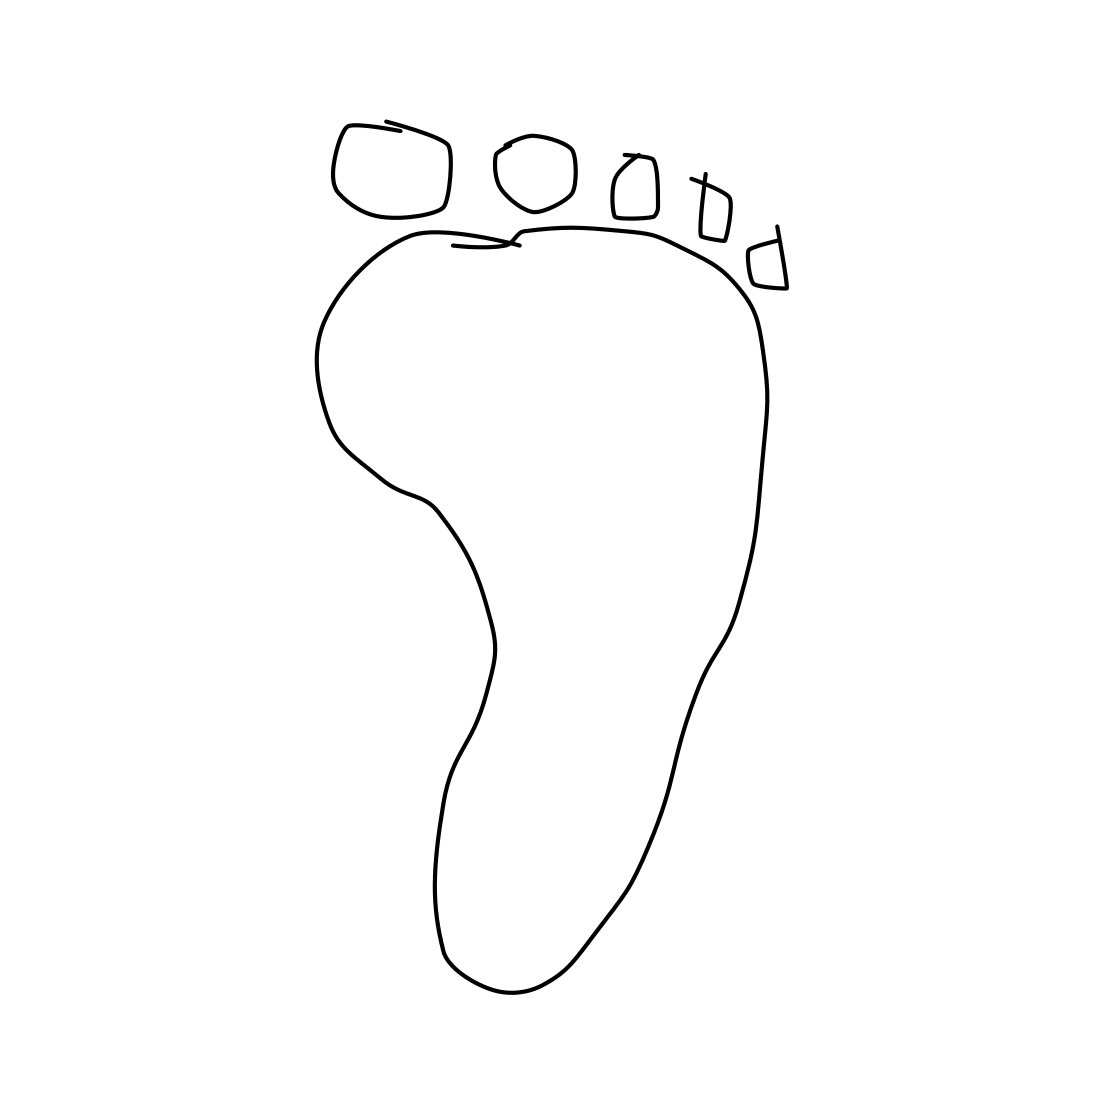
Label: foot